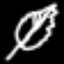
Label: leaf